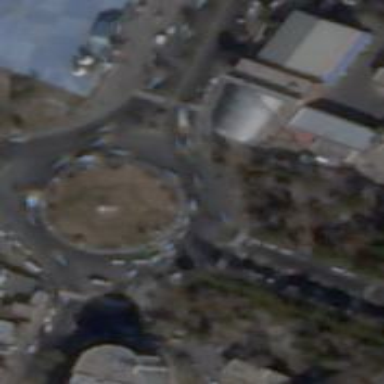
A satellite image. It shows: Roundabout at primary highway.